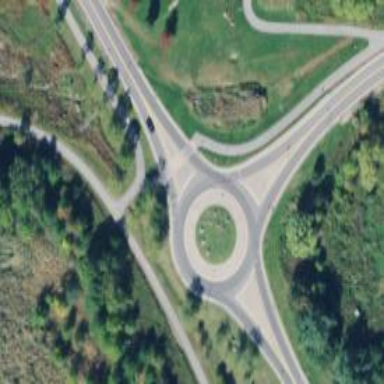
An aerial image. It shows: Tertiary road that leads to roundabout.